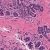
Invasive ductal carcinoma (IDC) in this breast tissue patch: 0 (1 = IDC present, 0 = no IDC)